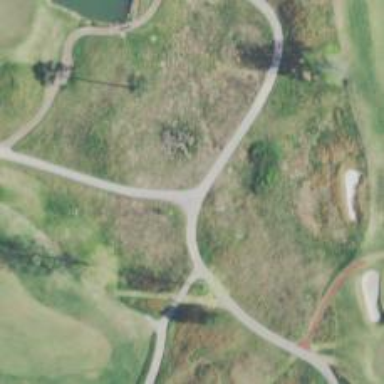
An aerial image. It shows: Service road designated as golf cart path.